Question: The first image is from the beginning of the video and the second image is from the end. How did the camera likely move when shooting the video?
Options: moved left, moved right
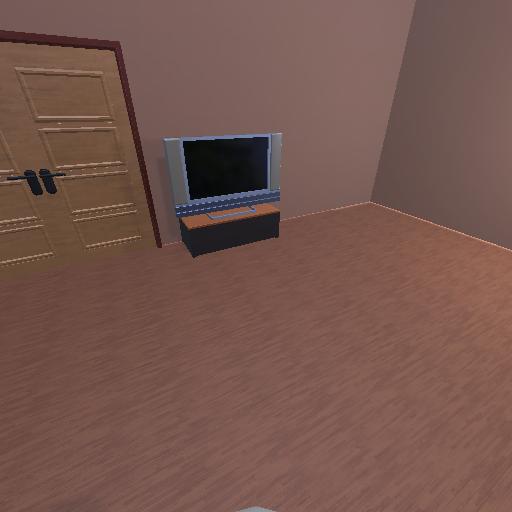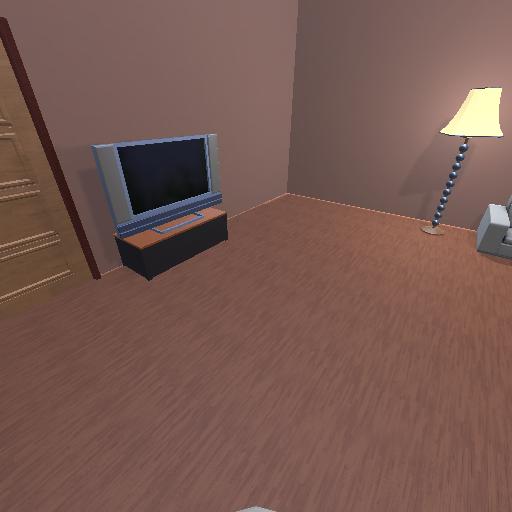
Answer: moved left